Question: I want to add a label in my progress bar tag like in this beautiful example:

Assuming the blue is the value and the red is the max, how can I add a label inside there like my "35"?
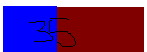
Answer: Use CSS's 'position:relative' to manoeuvre the text onto the bar.
A quick and dirty solution for a short bar is:
'''
position: relative;
left: -100px;
'''
where left forces the text that would be next to the bar on top of it.
In the comments, Matthias made the point that 'left' doesn't work if the progress bar is 100% width.
It doesn't work because it forces the text below the bar. It'll fail for any width of bar sufficient to force the text below.
Instead you have to get a bit more clever and do something like:
'''
position: relative;
top: -1.5em;
margin-left: 50%;
'''
Here the top:-1.5em replaces the left adjustment in the jsFiddle. The margin-left is an attempt to centre the text. It should actually be a little less than 50%.
If someone has a better solution to centre the text on the bar that's less hacky than the hand-wavy 50%ish margin feel free to comment on it and I'll adjust this again.